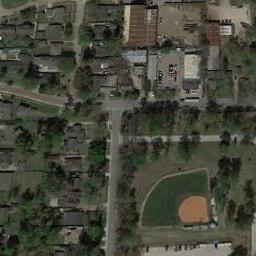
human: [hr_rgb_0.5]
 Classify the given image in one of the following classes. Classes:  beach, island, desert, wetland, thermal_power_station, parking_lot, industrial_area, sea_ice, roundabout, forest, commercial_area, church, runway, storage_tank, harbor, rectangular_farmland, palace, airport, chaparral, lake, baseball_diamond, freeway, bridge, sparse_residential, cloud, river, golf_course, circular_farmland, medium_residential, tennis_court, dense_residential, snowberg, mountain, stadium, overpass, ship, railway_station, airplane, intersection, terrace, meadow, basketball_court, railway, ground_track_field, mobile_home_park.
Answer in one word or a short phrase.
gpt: baseball_diamond